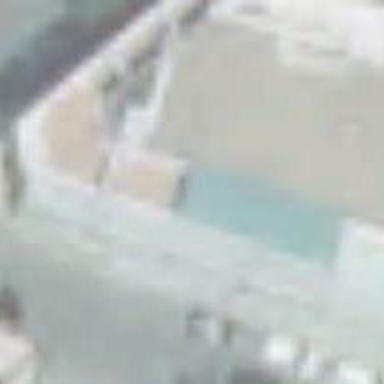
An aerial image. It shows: Fitness centre on leisure land.